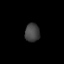
Tissue: lung
Cell type: Epithelial cells
Senescence score: 0.2366
Nuclear area (px): 266
Mean DAPI intensity: 66.68